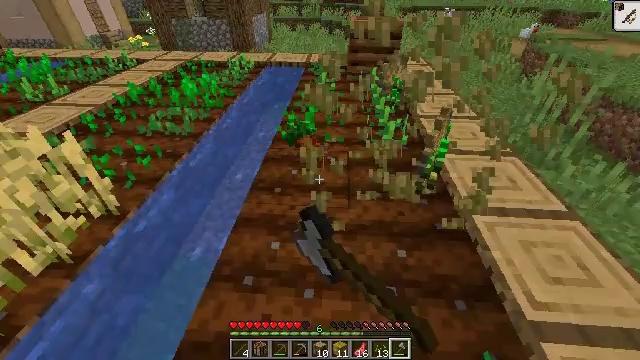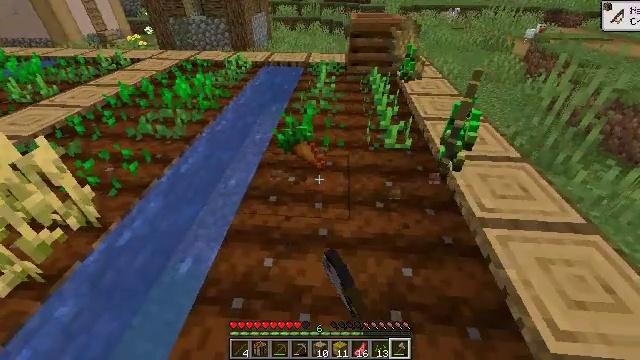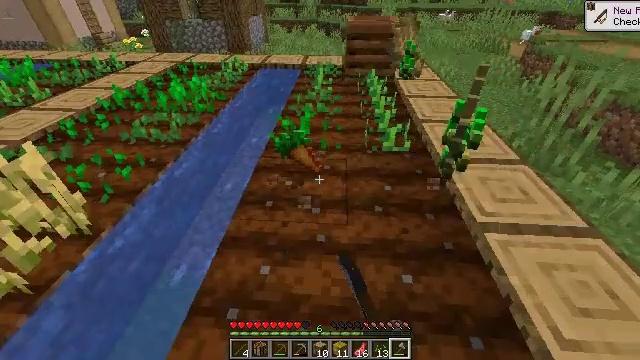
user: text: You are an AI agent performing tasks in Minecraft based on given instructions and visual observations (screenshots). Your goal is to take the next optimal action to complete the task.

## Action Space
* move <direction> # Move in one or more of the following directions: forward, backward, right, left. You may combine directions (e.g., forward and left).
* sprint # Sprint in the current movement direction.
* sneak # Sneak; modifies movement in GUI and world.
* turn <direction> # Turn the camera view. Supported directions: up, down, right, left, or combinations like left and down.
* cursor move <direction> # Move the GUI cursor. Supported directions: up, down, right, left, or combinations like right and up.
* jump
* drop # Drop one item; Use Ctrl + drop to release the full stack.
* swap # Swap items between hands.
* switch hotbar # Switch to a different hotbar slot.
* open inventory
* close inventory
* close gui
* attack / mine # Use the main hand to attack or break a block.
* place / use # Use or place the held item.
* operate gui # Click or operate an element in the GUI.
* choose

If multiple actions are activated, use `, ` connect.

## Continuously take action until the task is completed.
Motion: motion action
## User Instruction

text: Harvest carrots from the farmland.
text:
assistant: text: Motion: move forward, attack / mine
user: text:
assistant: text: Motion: move forward, attack / mine
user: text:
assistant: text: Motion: attack / mine